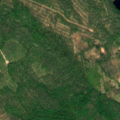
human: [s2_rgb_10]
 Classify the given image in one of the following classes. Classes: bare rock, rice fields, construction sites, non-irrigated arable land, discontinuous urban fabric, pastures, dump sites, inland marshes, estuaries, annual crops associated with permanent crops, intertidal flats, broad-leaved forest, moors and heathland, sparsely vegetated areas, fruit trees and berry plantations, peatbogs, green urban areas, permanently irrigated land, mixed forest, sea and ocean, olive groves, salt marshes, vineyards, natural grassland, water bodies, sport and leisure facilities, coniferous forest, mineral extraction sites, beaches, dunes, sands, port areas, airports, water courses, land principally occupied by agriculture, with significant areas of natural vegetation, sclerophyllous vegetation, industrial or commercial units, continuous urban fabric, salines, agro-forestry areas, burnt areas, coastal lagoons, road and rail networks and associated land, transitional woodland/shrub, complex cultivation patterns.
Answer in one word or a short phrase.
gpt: coniferous forest, mixed forest, water bodies